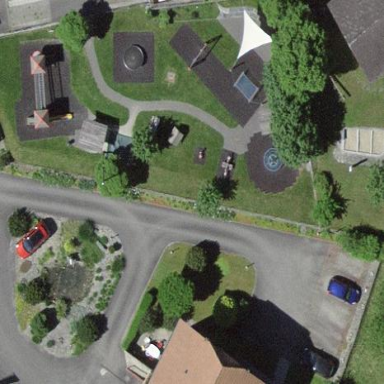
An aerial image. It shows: Playground area for leisure activities on the land.